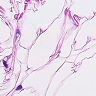
Metastatic tissue present: no